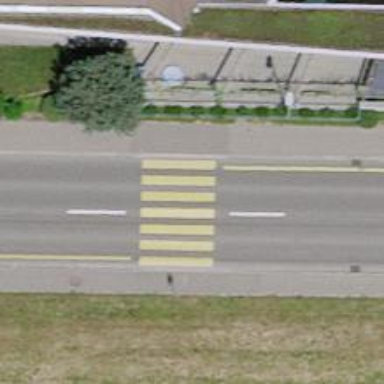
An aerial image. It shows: Uncontrolled zebra crossing on the road.